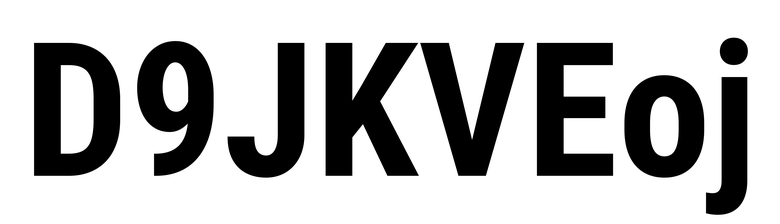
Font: Roboto_Condensed_Bold